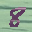
Label: 8